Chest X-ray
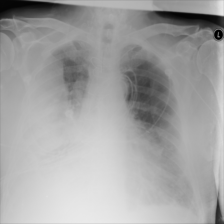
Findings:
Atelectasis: negative
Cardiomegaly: negative
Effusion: negative
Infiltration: negative
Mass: negative
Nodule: negative
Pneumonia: negative
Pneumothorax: negative
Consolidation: negative
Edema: negative
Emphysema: negative
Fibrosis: negative
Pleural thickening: negative
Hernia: negative